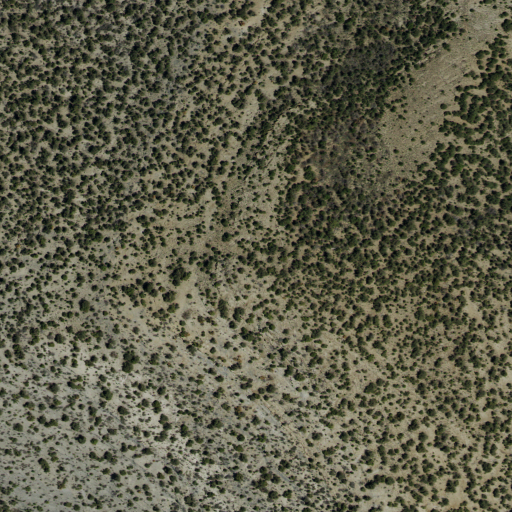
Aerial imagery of ridge(s) in Utah named Orr Ridge containing evergreen forest and shrub